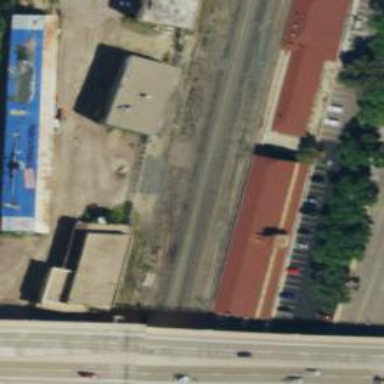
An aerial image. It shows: Railway yard used for servicing trains.